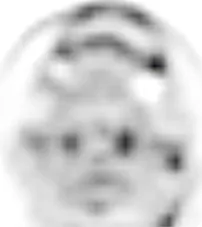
Radiological findings at the initial examination. (c, d) An FDG-PET image in the delayed phase/computed tomography, a fusion image acquired in the axial plane, and an FDG-PET image in the delayed phase acquired in the axial plane show FDG accumulation (standardized uptake value max of 4.1 in the early phase and 4.2 in the delayed phase) at a cervical lymph node (arrowhead).
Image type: radiology (pet)